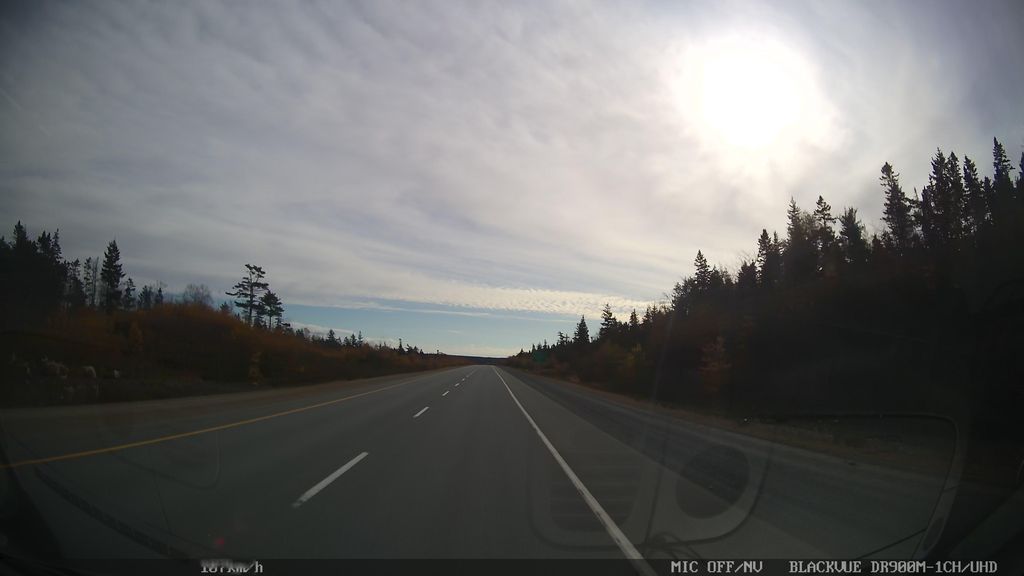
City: halifax